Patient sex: F
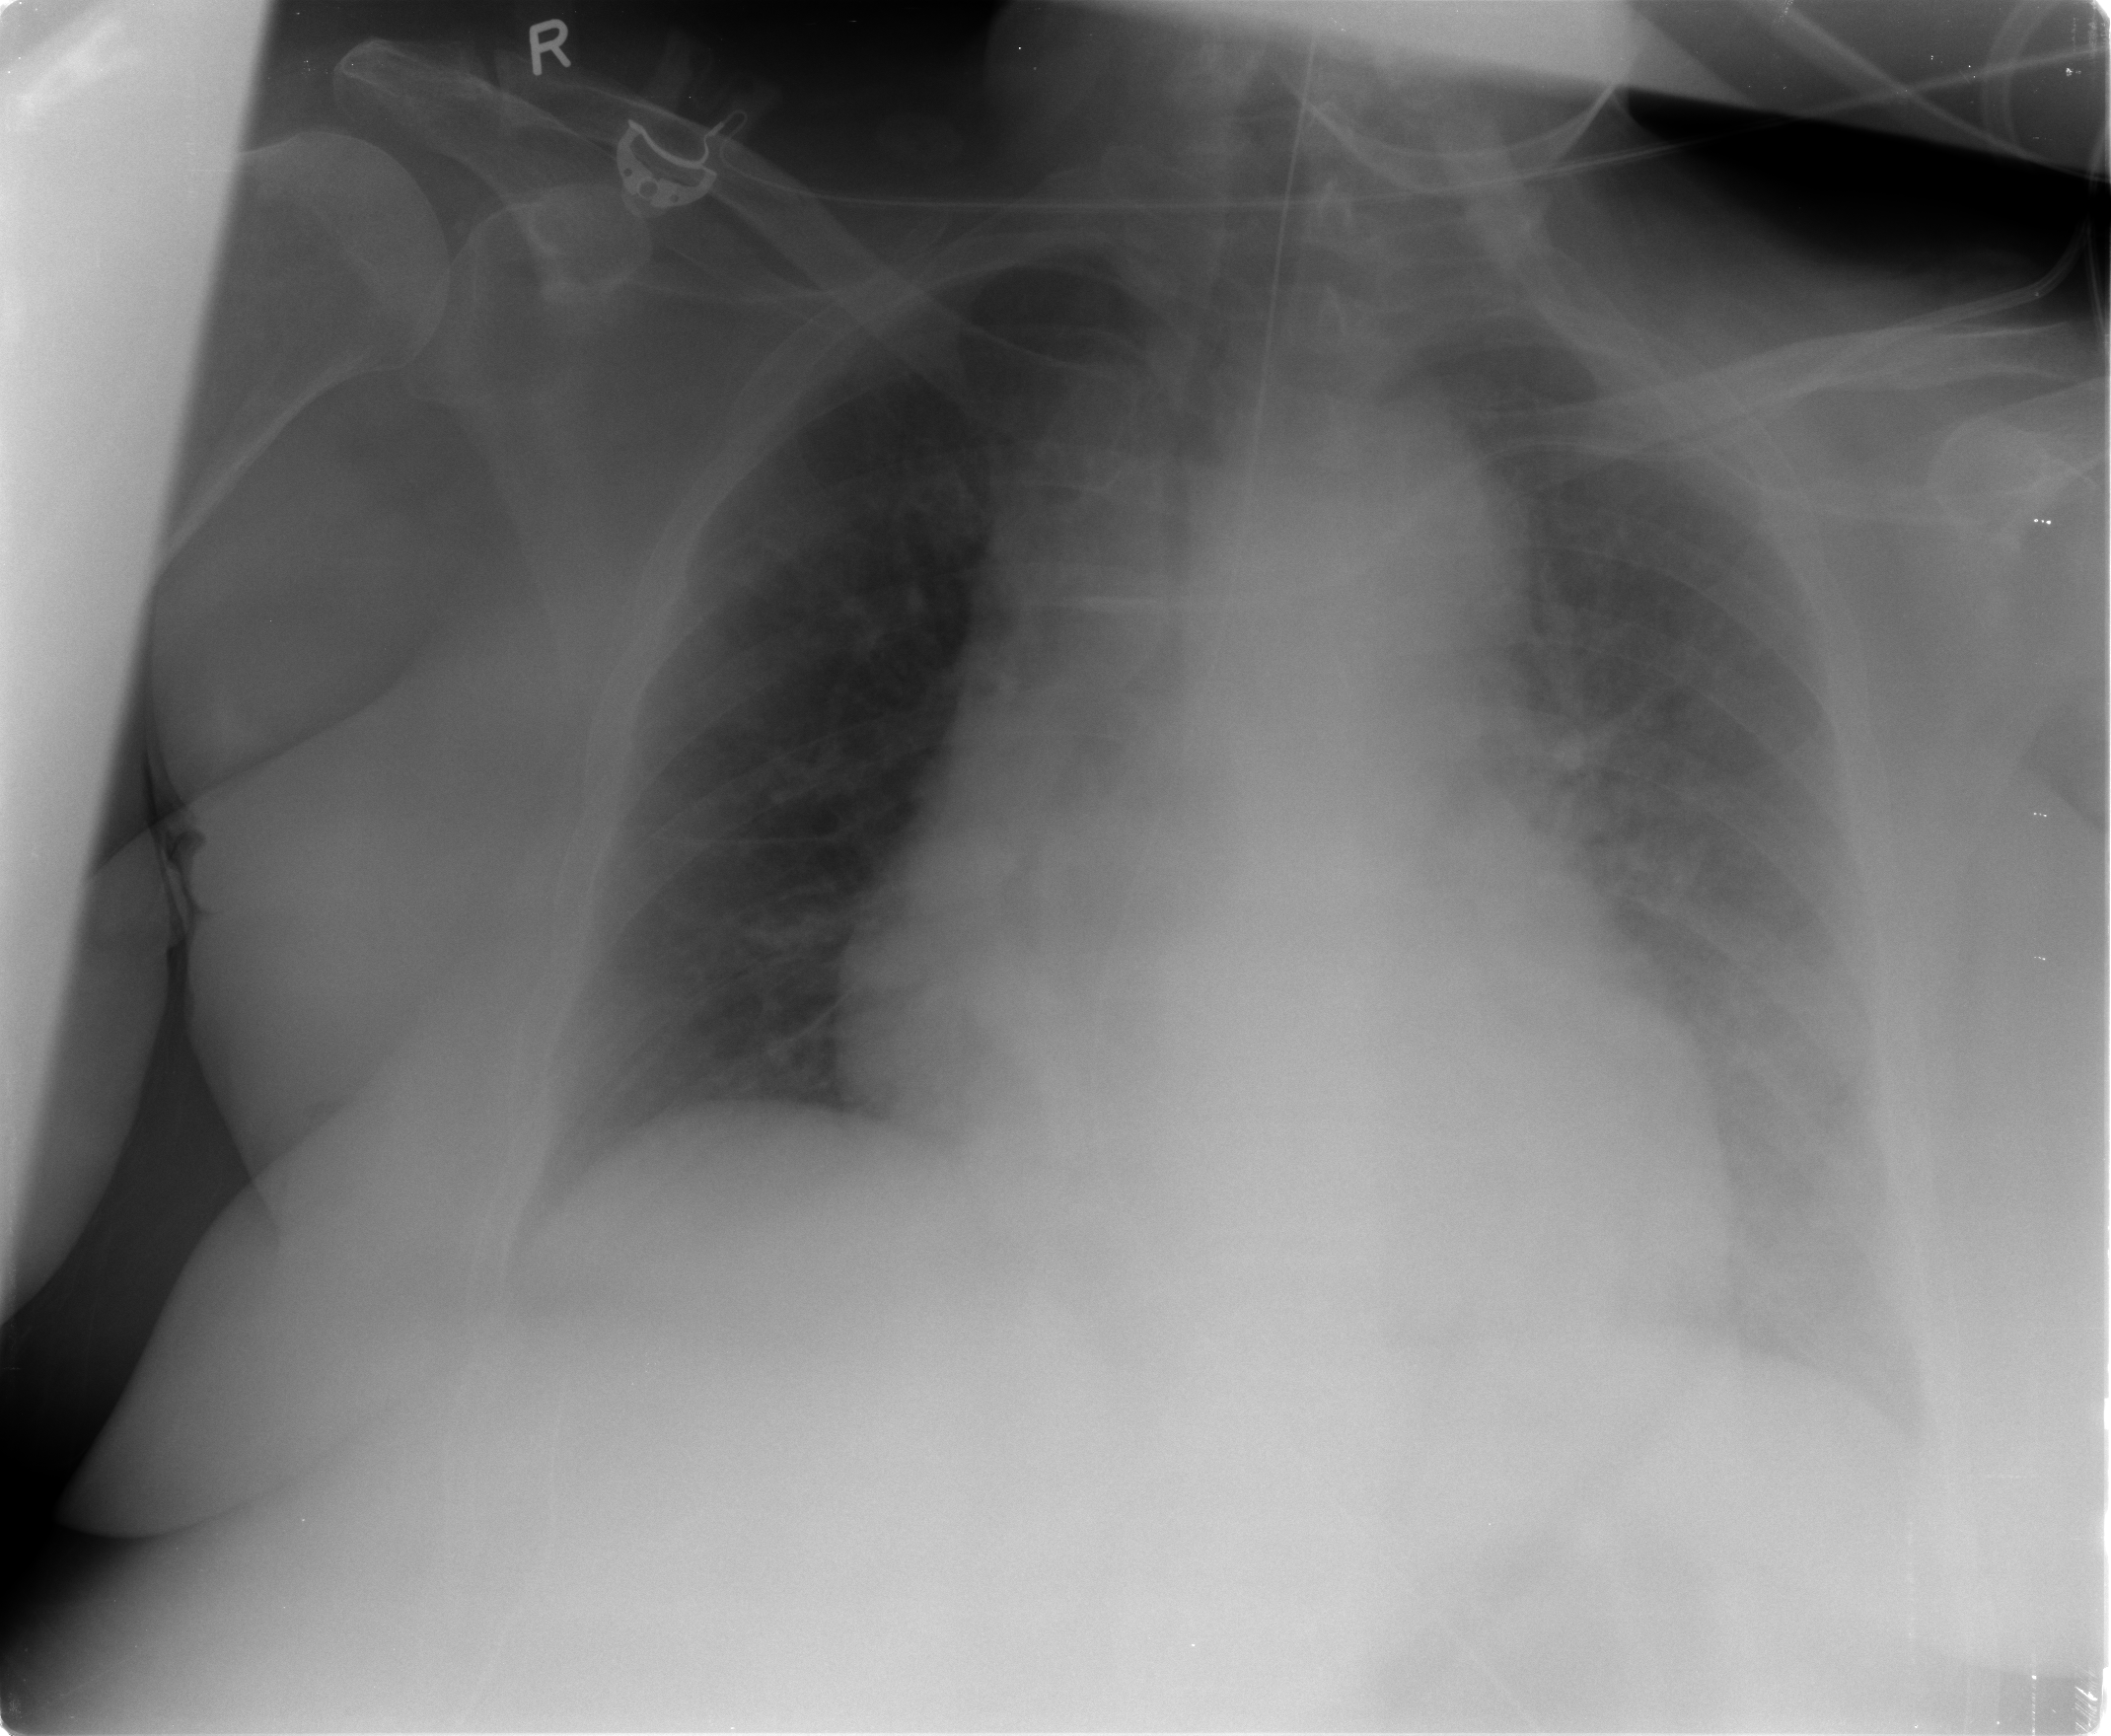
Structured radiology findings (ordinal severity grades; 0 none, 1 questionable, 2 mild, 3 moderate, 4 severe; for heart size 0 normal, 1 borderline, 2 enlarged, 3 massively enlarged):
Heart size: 3
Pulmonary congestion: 2
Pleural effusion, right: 1
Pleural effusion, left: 3
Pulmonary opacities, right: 0
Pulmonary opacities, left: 0
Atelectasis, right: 0
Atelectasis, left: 0